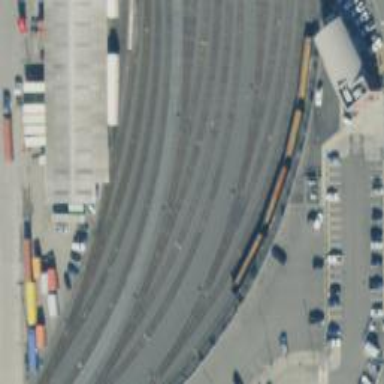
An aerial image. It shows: Railway yard used for servicing trains.